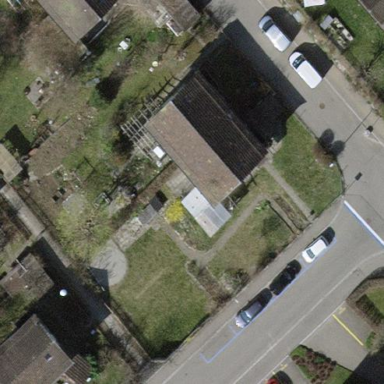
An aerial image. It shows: Terrace building.